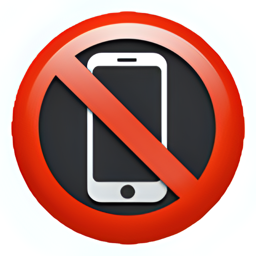
Name: no mobile phones
Emoji: 📵
Group: Symbols
Sub-group: warning